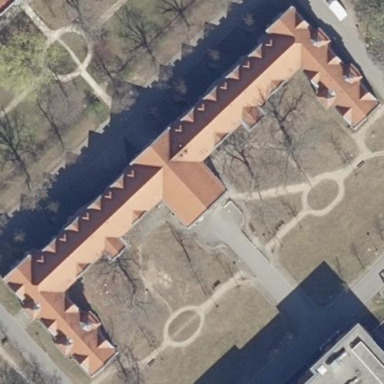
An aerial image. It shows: Hospital building with mansard roof design.